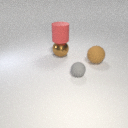
large brown rubber sphere to the right of large brown metal sphere